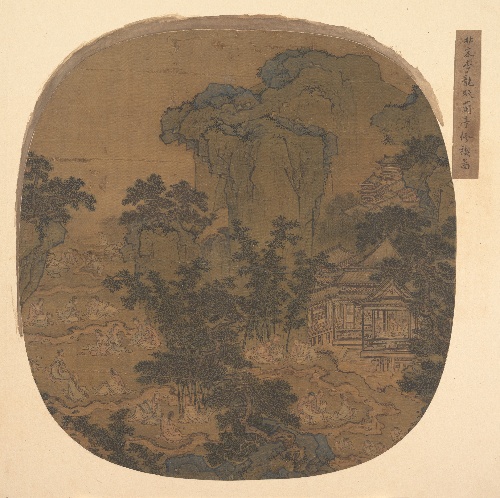
Title: 明　佚名　舊傳李公麟　蘭亭修禊圖　團扇|Gathering at the Orchid Pavilion
Artist: Unidentified artist|Li Gonglin
Artist bio: |Chinese, ca. 1041–1106
Date: 16th or 17th century
Object type: Fan mounted as an album leaf
Classification: Paintings
Medium: Fan mounted as an album leaf; ink and color on silk
Culture: China
Period: Ming dynasty (1368–1644)
Dimensions: 11 1/2 x 11 in. (29.2 x 27.9 cm)
Department: Asian Art
Credit line: John Stewart Kennedy Fund, 1913
Accession year: 1913
Repository: Metropolitan Museum of Art, New York, NY
Tags: Landscapes|Pavilions|Men